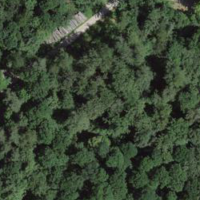
EUNIS habitat code: 53
Species observed at this site:
Fagus sylvatica